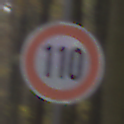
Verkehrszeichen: Geschwindigkeit110
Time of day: MorningAfternoon
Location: Outdoor (Nature)
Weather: Overcast
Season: Autumn
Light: Natural